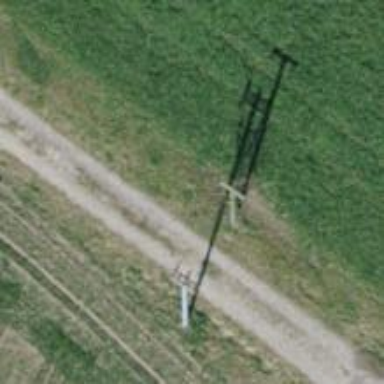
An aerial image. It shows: Concrete power pole.